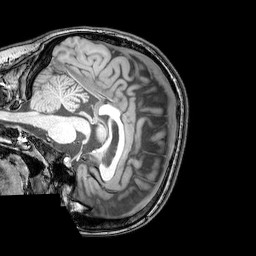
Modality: T1w
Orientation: sagittal
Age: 23
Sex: female
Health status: healthy
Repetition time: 0.081 s
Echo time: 0.037 s